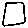
Label: square